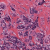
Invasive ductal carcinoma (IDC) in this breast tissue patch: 1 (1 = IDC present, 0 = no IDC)